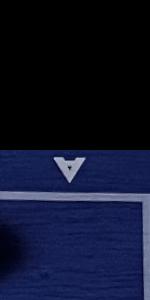
Label: Empty